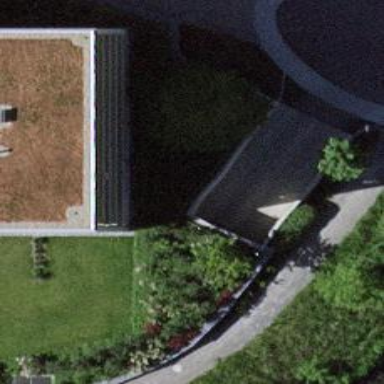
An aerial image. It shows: Retaining wall.